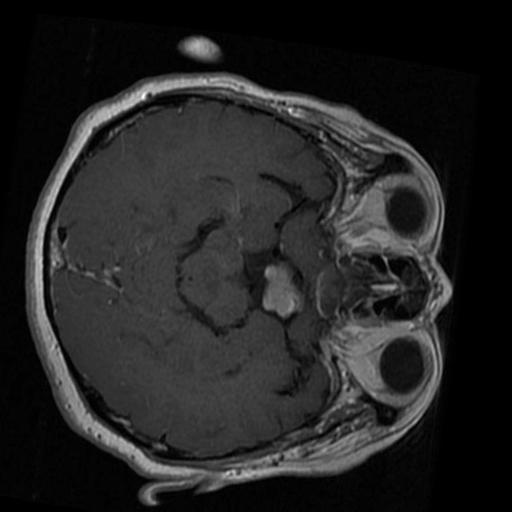
Label: brain_tumor